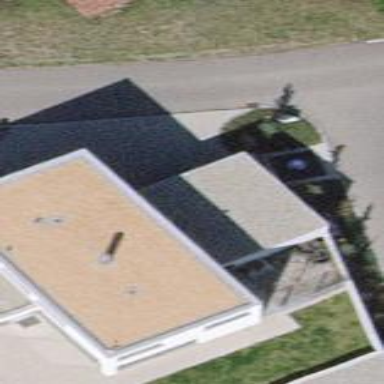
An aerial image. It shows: Garage building.